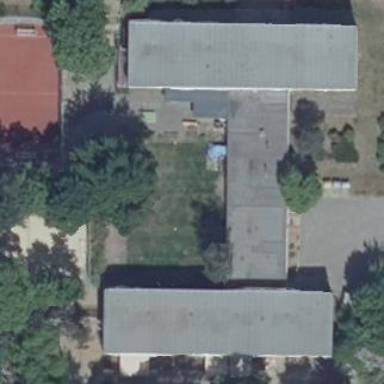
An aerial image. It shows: Kindergarten building.